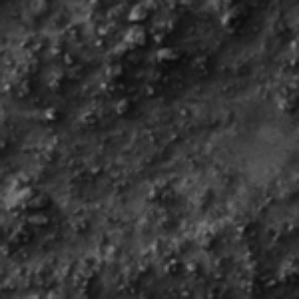
Label: frost